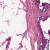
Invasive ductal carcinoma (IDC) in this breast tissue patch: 0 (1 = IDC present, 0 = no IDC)